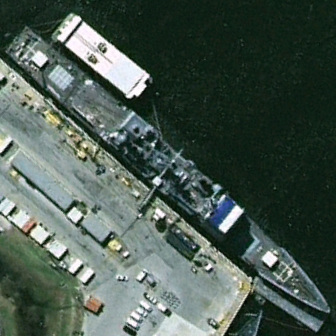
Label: cruiser